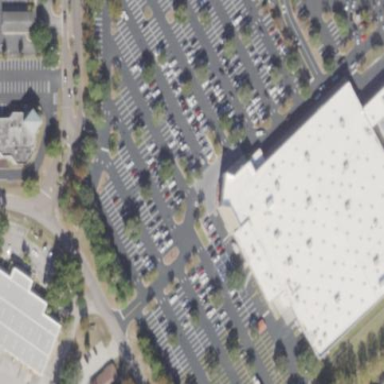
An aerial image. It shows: Retail building with Warehouse shop.